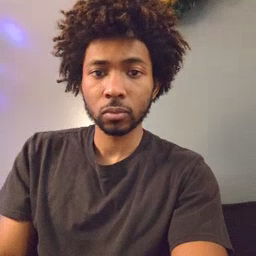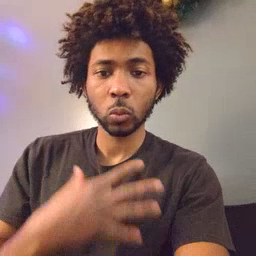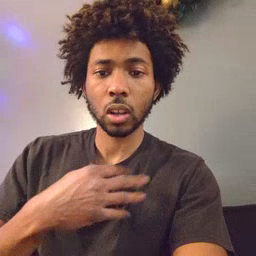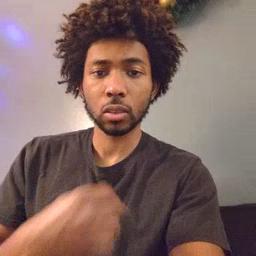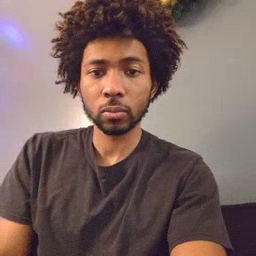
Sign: white